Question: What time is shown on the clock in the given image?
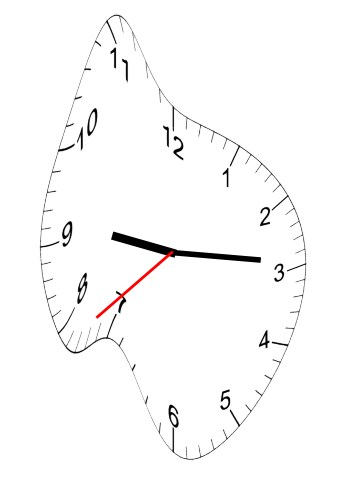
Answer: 09:14:38